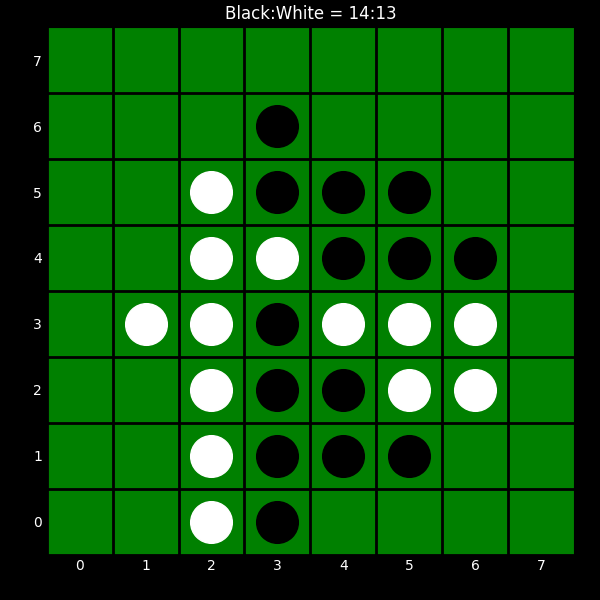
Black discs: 14
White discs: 13